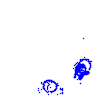
Particle: proton